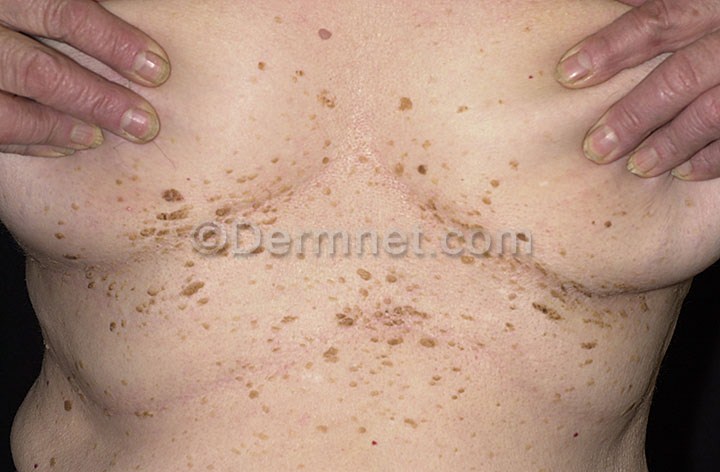
Disease: Seborrheic Keratoses and other Benign Tumors